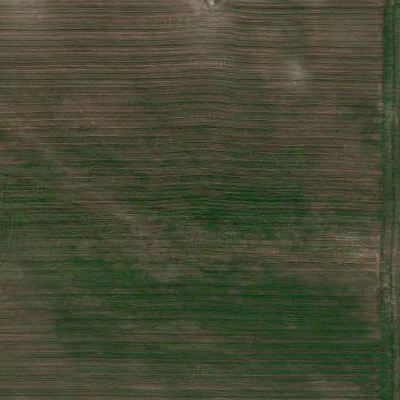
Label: bField